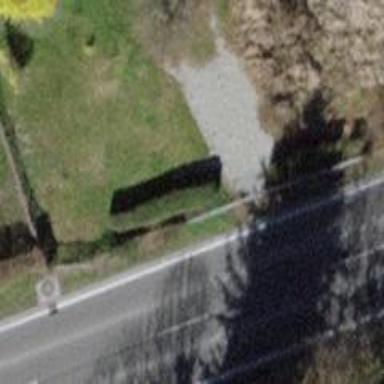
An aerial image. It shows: Hedge barrier.